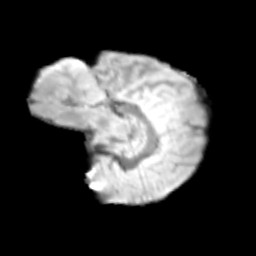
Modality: T2w
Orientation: sagittal
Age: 9
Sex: male
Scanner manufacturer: siemens
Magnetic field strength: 3 T
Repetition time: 3.8 s
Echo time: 0.07 s